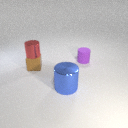
small brown rubber cube below small red metal cylinder